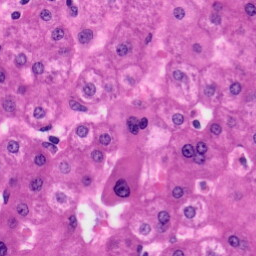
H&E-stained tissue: Liver